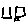
Label: square